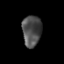
Tissue: prostate
Cell type: T cells
Senescence score: 0.1961
Nuclear area (px): 580
Mean DAPI intensity: 77.09